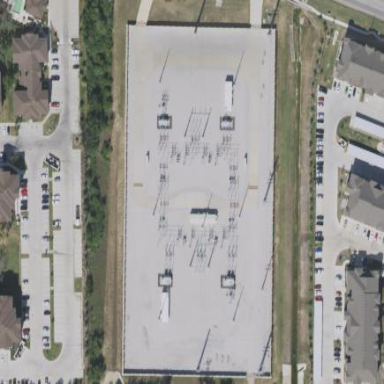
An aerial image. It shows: Minor distribution power substation.